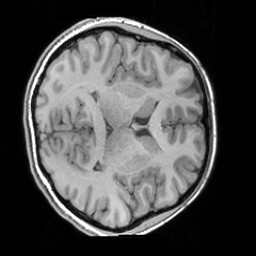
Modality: T1w
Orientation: axial
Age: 18
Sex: female
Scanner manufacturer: siemens
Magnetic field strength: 3 T
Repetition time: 1.63 s
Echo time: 0.00311 s